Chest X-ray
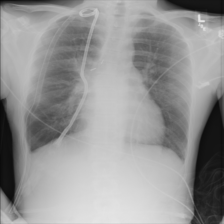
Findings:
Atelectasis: negative
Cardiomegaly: negative
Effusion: negative
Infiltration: negative
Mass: negative
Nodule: negative
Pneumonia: negative
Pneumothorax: positive
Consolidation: negative
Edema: negative
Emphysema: negative
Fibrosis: negative
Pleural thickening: negative
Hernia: negative